Question: I'm wondering, how to create login screen to looks like in picture below. It looks like MessageDialog, but I have no idea, how to achieve that kind of stuff. I was searching on net for this, but nothing usefull for total beginner as I am.

I know how to create MessageDialog, but don't know, how to add any textboxes to this dialog. Or maybe is this even not MessageDialog, but some kind of xaml file? As I say'd, i'm total beginner.
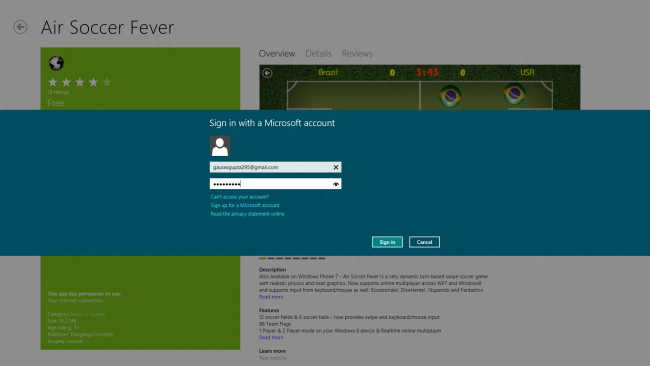
Answer: This is the <URL> control.
There's an example of how to use it on <URL>.